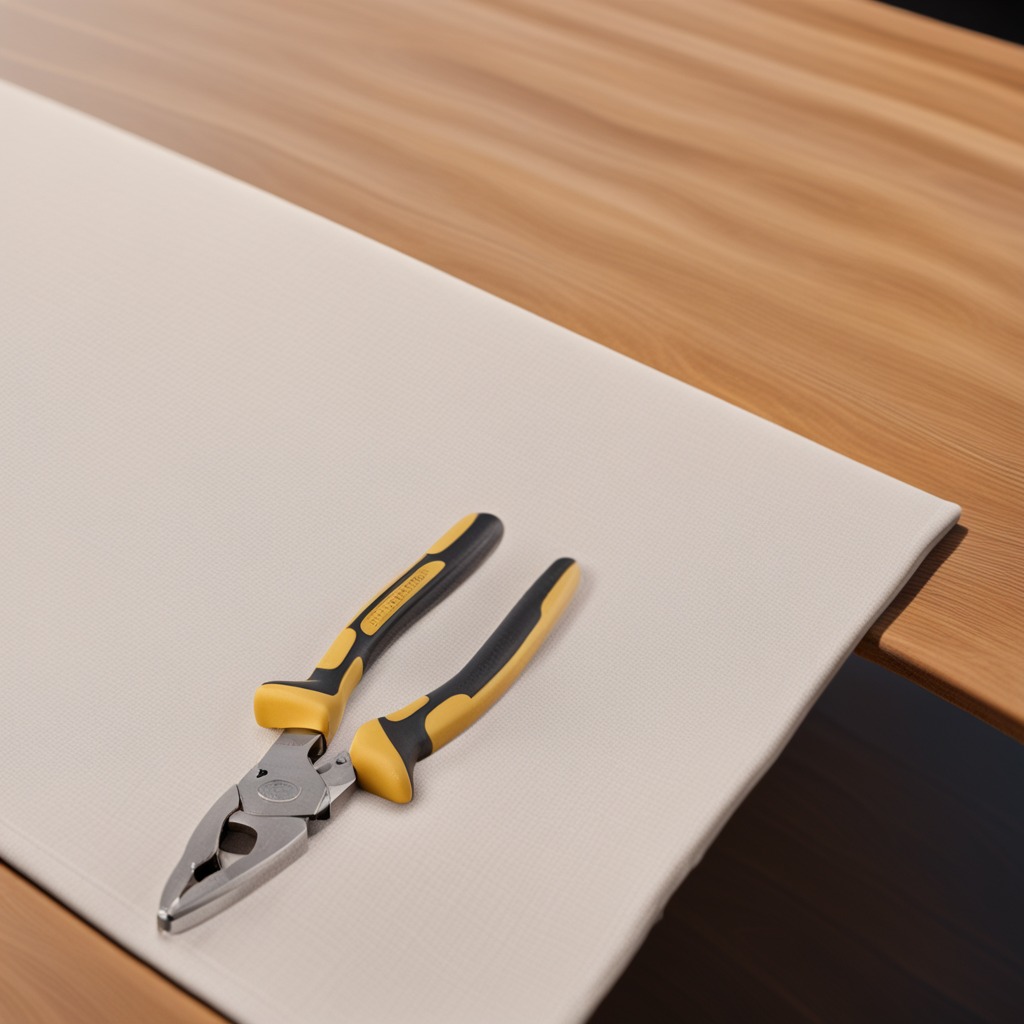
A plier is lying on the wooden table.